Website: macys
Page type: account-selection
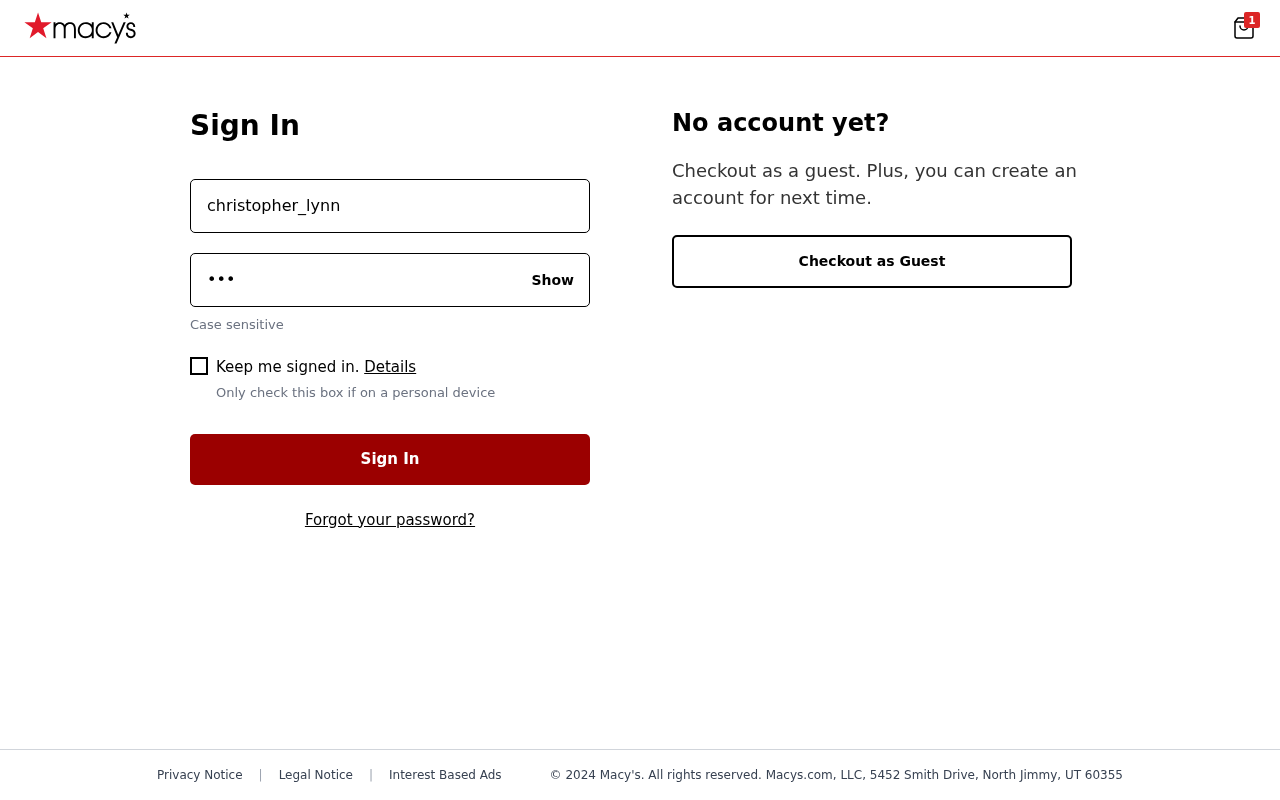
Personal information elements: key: PII_LOGIN_USERNAME
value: christopher_lynn
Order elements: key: ORDER_NUM_ITEMS
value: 1